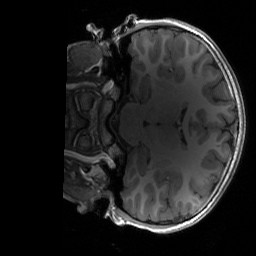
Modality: T1w
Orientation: coronal
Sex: male
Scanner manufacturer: siemens
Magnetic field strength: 3 T
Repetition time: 1.9 s
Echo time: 0.00243 s